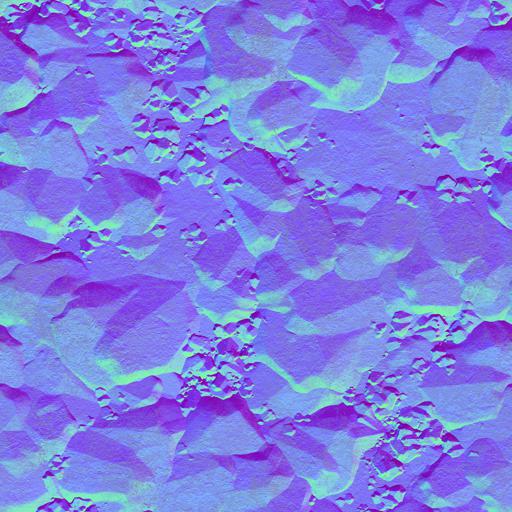
cliff mountain rock stone